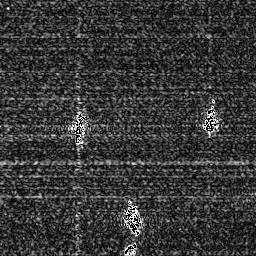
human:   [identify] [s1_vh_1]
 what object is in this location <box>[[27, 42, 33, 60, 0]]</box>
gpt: <ref>1 medium ship at the center</ref>